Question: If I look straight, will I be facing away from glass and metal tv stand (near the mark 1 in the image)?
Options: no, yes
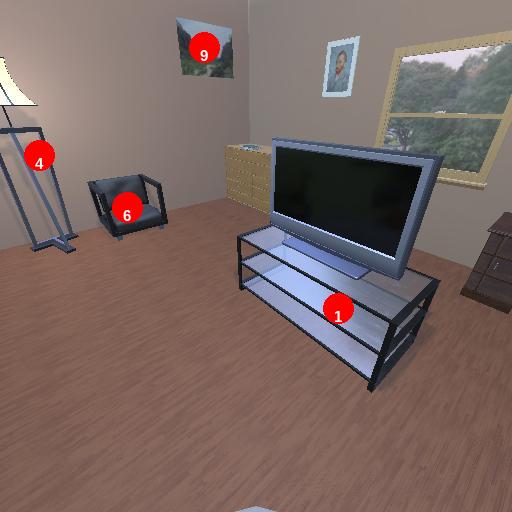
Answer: no